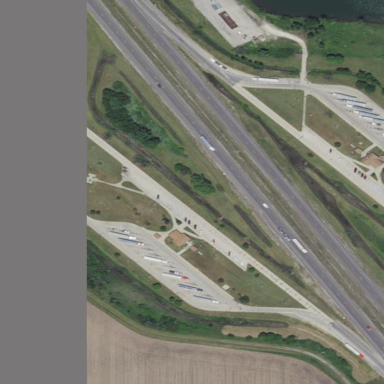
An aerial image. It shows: Rest area along the road.